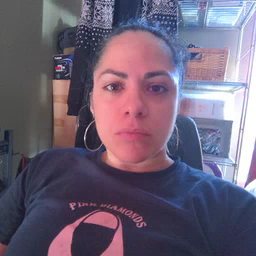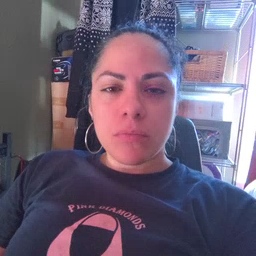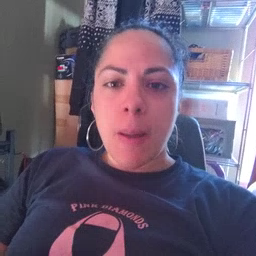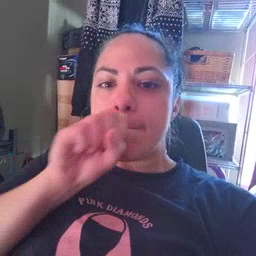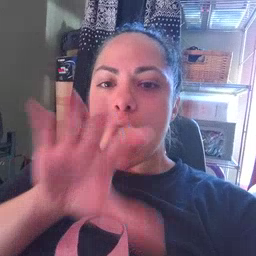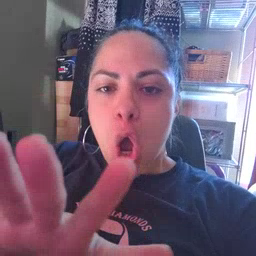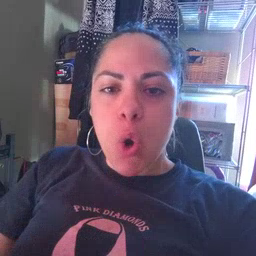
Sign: blow